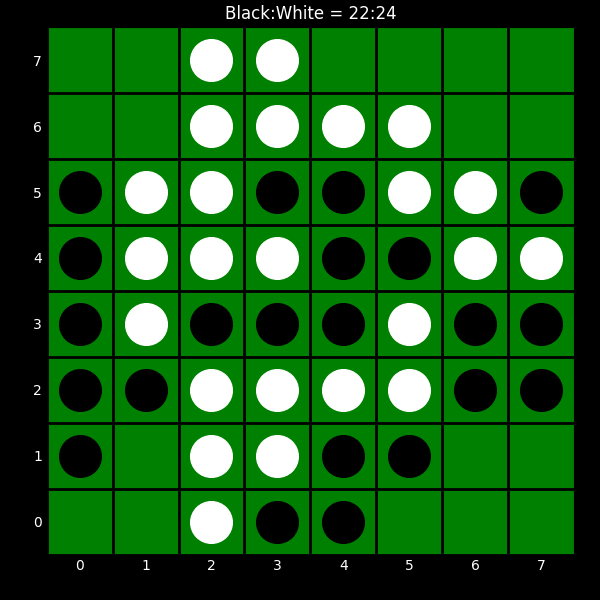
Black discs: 22
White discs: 24